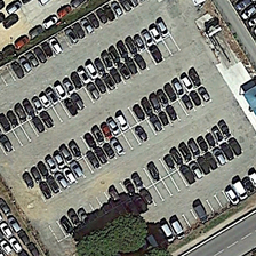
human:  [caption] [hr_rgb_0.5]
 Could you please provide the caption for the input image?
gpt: Parking is a square, with side trees creating a shadow.

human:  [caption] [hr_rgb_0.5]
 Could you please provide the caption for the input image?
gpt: The parking lot is a square, and the trees next to it cast shadows.

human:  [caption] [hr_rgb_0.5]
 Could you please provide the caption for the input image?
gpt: Parking is a square where the trees throw shadows horizontally.

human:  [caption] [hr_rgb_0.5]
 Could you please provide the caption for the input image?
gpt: The parking lot is a square, with trees apart cast a shadow.

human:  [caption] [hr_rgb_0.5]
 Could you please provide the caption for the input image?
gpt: The parking lot is a square, and the trees next to it cast shadows.